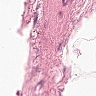
Metastatic tissue present: no